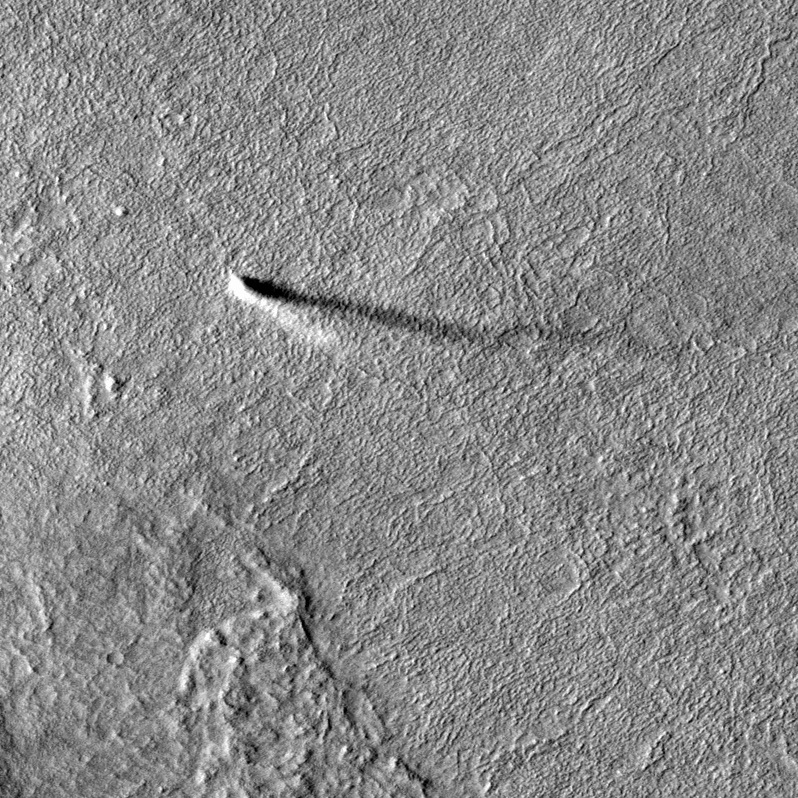
Label: dustdevil